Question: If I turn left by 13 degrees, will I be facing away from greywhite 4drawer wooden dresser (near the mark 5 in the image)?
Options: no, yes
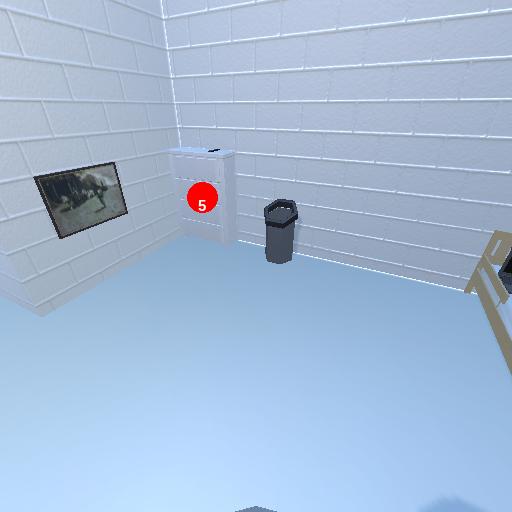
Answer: no